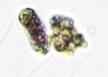
Label: Detritus